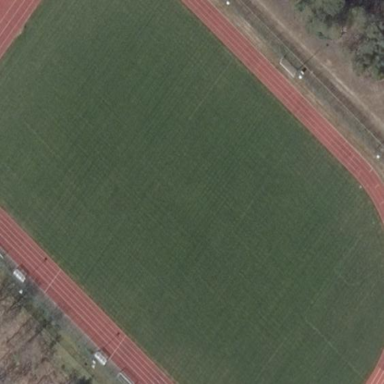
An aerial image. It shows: Athletics pitch used for leisure sports activities.